Chest X-ray. View position: PA
Patient age: 53
Patient sex: F
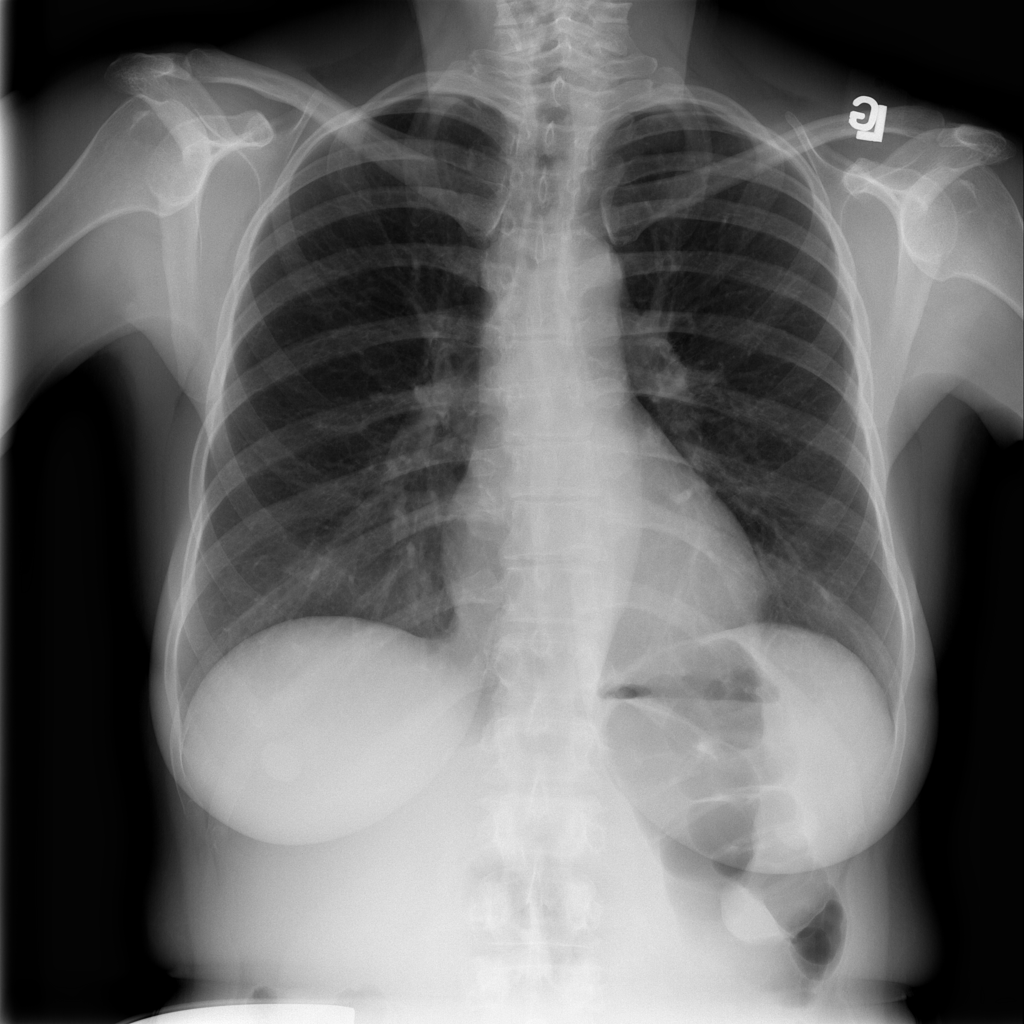
Finding: Pneumothorax